Group 1:
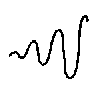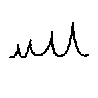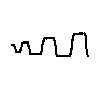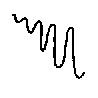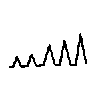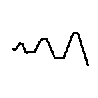
Group 2:
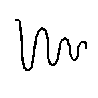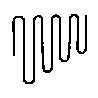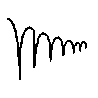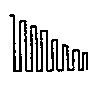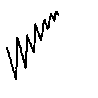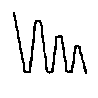
Rule separating the two groups: The vibration amplitude increases from left to right vs. the vibration amplitude decreases from left to right.
Concepts: decreasing, horizontal, increasing, larger, becoming, leftward_rightward, regular_irregular_change, size_increase_decrease, smaller, becoming, tracing_line_or_curve, wave
Author: Mikhail M. Bongard
Reference: M. M. Bongard, Pattern Recognition, Spartan Books, 1970, p. 228.